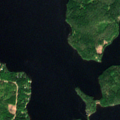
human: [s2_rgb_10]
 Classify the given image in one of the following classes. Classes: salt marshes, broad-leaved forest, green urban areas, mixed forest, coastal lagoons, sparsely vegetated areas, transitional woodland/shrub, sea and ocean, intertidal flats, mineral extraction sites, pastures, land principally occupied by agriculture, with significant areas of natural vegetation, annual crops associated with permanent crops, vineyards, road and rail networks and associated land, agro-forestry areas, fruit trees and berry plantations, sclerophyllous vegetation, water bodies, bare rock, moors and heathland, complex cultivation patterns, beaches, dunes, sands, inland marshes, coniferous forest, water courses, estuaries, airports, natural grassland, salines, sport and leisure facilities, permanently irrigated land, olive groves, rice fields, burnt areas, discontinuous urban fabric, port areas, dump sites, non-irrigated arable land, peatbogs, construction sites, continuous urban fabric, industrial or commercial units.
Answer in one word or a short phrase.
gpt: coniferous forest, mixed forest, water bodies